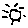
Label: sun